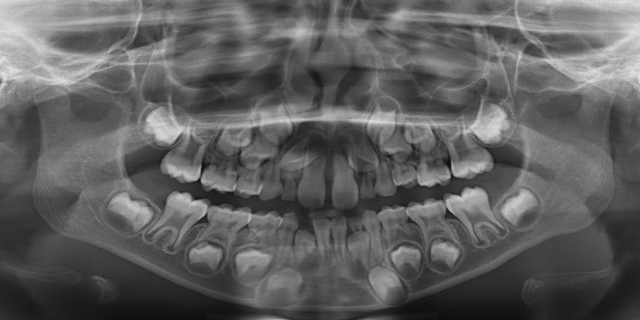
adult